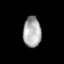
Tissue: prostate
Cell type: Myeloid cells
Senescence score: 0.2674
Nuclear area (px): 538
Mean DAPI intensity: 170.937